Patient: sex F, age 72
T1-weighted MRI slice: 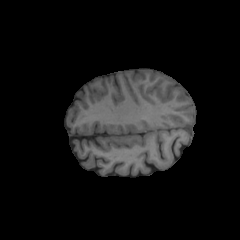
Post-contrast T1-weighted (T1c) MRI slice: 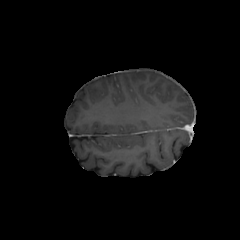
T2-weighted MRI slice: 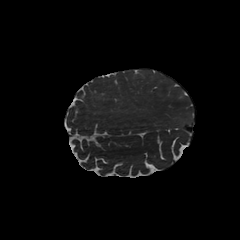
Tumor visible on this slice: no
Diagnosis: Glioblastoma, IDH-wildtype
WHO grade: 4